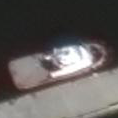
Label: civil